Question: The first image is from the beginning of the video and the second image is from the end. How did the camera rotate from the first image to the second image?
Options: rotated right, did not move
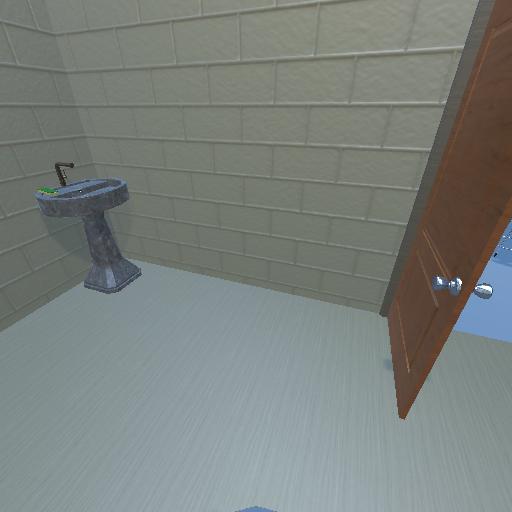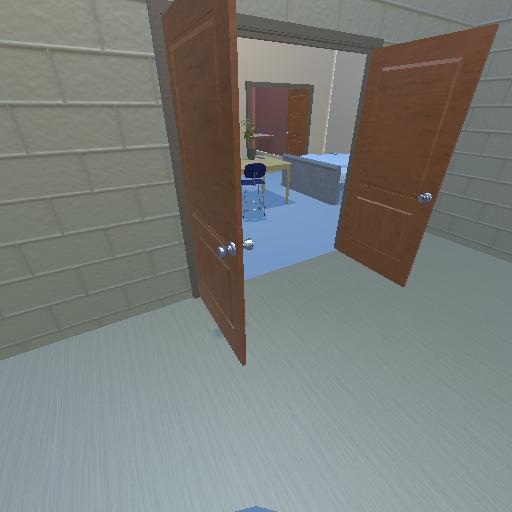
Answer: rotated right